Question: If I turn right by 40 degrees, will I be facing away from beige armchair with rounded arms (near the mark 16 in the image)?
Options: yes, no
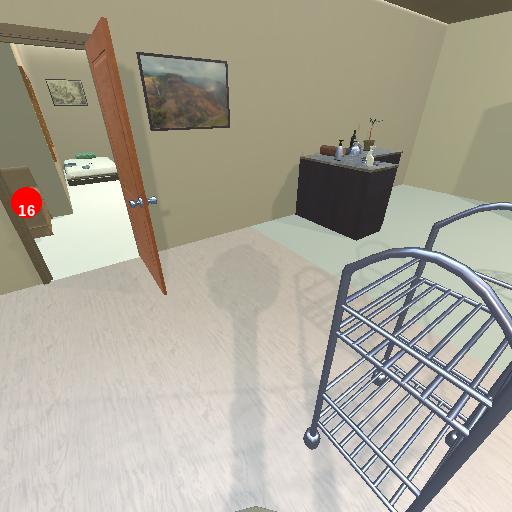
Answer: yes